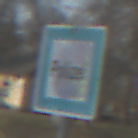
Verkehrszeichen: Polizei
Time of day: MorningAfternoon
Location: Outdoor (Suburban)
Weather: PartlyCloudy
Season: NotSpecified
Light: Natural